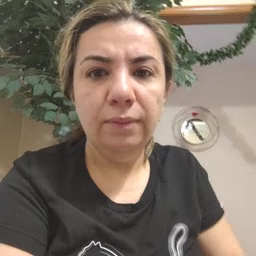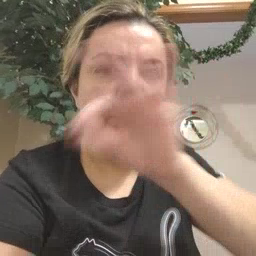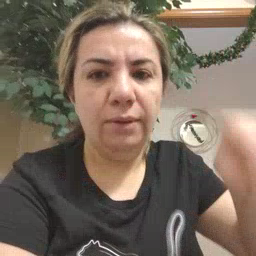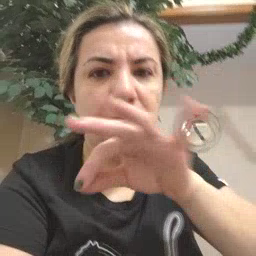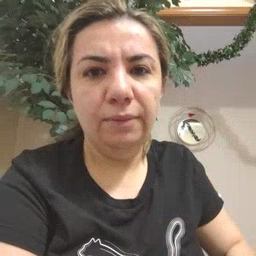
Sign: frenchfries